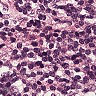
Metastatic tissue present: no